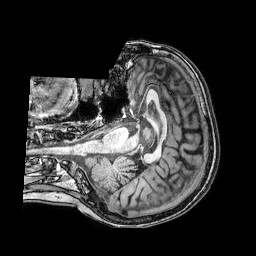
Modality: T1w
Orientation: axial
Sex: female
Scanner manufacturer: philips
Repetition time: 0.008084 s
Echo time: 0.00369 s